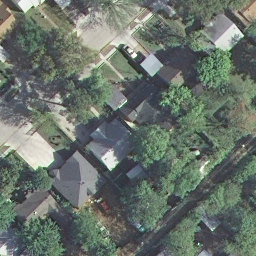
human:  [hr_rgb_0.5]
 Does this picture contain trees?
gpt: yes

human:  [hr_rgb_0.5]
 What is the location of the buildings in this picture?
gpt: diagonal